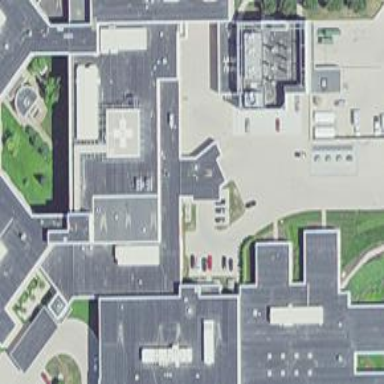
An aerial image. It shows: Hospital building.